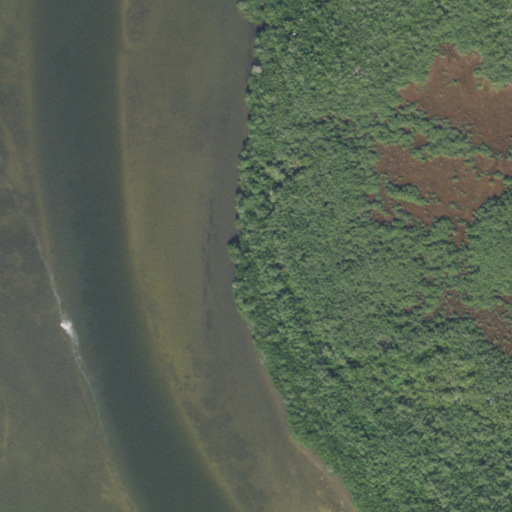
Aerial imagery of cape in Florida named Saint James Point containing open water, woody wetlands, and herbaceous wetlands